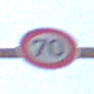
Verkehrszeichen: Geschwindigkeit70
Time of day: Midday
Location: Outdoor (Nature)
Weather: PartlyCloudy
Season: NotSpecified
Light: Natural